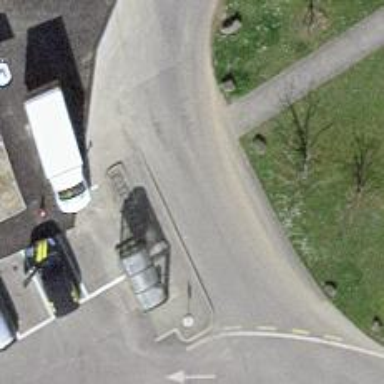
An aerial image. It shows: Bus stop with designated public transport stop position.